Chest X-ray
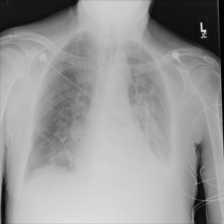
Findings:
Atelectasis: positive
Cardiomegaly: negative
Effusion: positive
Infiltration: negative
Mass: negative
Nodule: negative
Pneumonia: negative
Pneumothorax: negative
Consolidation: negative
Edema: negative
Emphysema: negative
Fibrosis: negative
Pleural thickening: negative
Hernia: negative